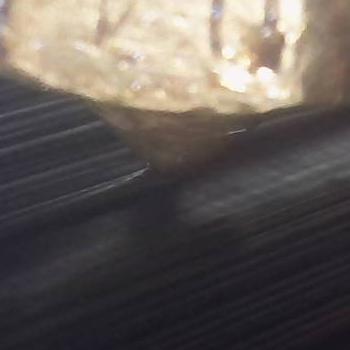
Flow rate: 168%